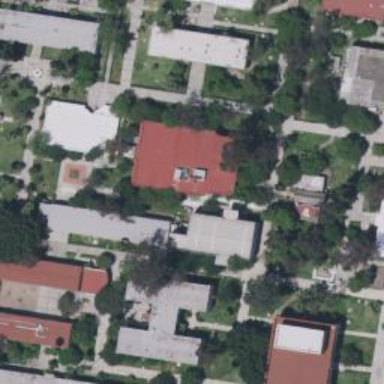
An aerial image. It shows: University.